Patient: sex M, age 37
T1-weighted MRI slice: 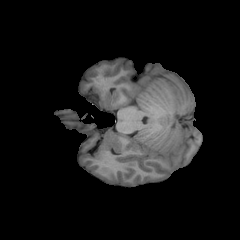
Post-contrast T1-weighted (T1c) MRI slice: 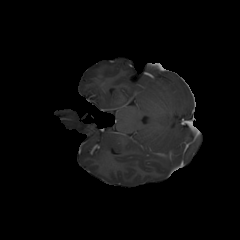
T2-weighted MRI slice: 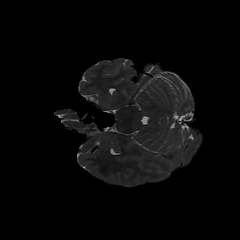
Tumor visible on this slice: no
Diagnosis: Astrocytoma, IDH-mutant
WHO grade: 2